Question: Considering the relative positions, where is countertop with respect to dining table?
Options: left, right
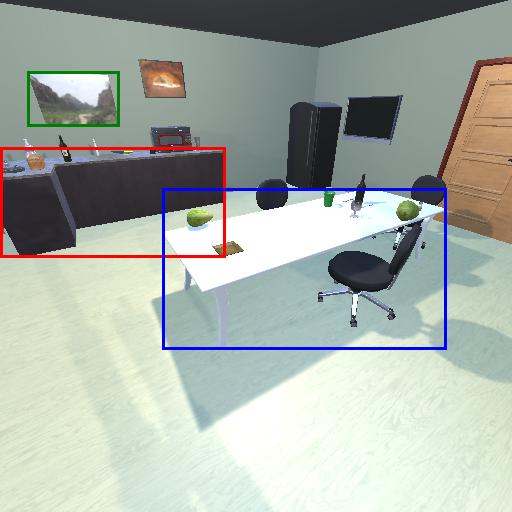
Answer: left